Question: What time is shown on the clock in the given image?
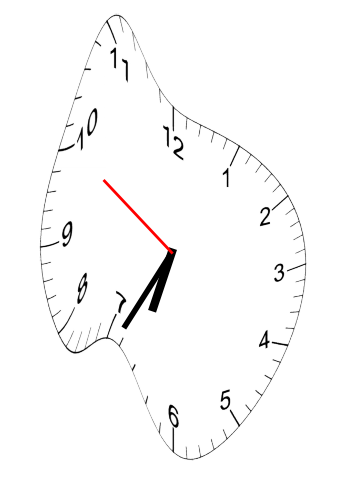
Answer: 06:34:50